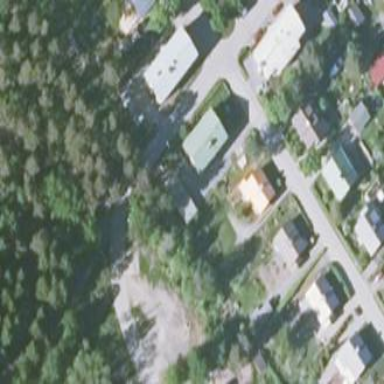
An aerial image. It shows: Residential area.